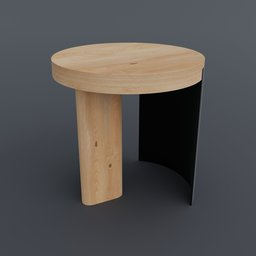
Label: furniture